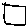
Label: square